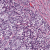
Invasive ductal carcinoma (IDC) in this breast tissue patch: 1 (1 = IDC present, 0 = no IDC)